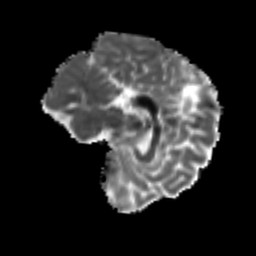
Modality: MD
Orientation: sagittal
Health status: ill
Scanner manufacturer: siemens
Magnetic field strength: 3 T
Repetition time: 13.7 s
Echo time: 0.098 s